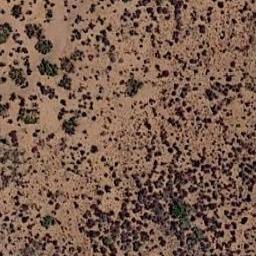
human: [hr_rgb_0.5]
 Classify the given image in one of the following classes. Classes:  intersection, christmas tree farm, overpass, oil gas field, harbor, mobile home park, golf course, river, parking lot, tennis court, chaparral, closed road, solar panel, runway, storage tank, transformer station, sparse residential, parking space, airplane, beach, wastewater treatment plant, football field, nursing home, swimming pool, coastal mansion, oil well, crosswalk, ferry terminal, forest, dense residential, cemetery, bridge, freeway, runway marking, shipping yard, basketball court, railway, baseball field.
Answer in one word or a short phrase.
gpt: chaparral